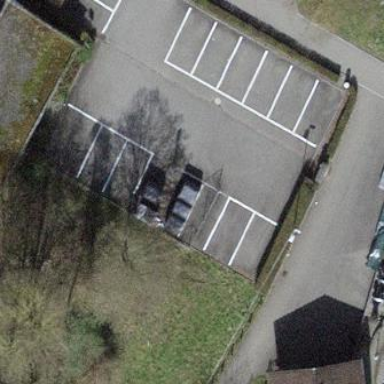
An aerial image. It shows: Parking area with surface.